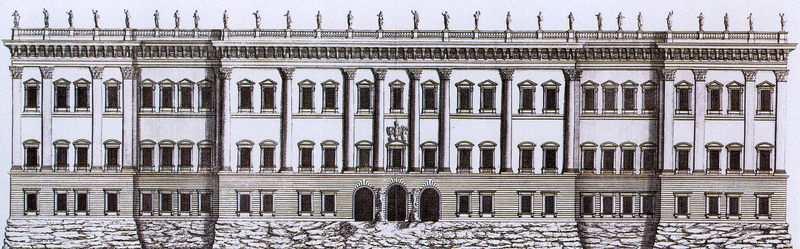
Titel: Dritter Entwurf für den Louvre (Stich)
Künstler: Giovanni Lorenzo Bernini
Standort: Paris
Institution: Louvre
Schlagwörter: felsen, himmel, schatten, weiß, stadt, fenster, grau, schwarz, skizze, stützen, säule, säulen, tür, zeichnung, gebäude, haus, architektur, sockel, stein, steine, brüstung, figur, front, frontal, renaissance, skulptur, papier, ansicht, bogen, fassade, pflaster, türen, giebel, mauer, grafik, graphik, linien, pilaster, figuren, rundbogen, vorsprung, arch, arches, architecture, balcony, column, columns, könig, ornate, palace, pillows, white, window, black, figures, gray, three, windows, verzierung, brown, plastik, tor, bögen, eingang, palast, torbogen, balustrade, mauerwerk, druckgrafik, stich, pavement, entwurf, kapitelle, kapitell, fries, dreiecksgiebel, rustika, tore, wappen, sims, gesims, skulpturen, plastiken, portale, risalit, statuen, mauern, rock, roman, stone, rundbögen, building, house, roof, etagen, geschosse, plan, ballustrade, kellerfenster, konsolen, zierde, drawing, prunk, korinthisch, kupferstich, louvre, stockwerke, castle, cartoon, sketch, bruchstein, statue, door, geschoss, klassizistisch, sima, aufriss, etage, kollonade, fensterachsen, profanbau, attika, piano nobile, risalite, antique, archway, doors, fundament, segmentgiebel, halbsäulen, akrotere, ink, rectangle, draft, square, elevation, facade, mansion, prison, side view, baluster, ground, statues, school, geböude, long, stripes, hochrenaissance, pillar, soil, wide, sidewalk, bernini, akroter, bedeutend, böschgung, gibelfiguren, carving, tan, open, sculptures, rocky, block, pillars, draufsicht eines schlosses, colomns, whtie, blue print, wondows, kollonade3, parliment, front view, foundation, length, edifice, humqnw, p3opl3, owhose, fenestration